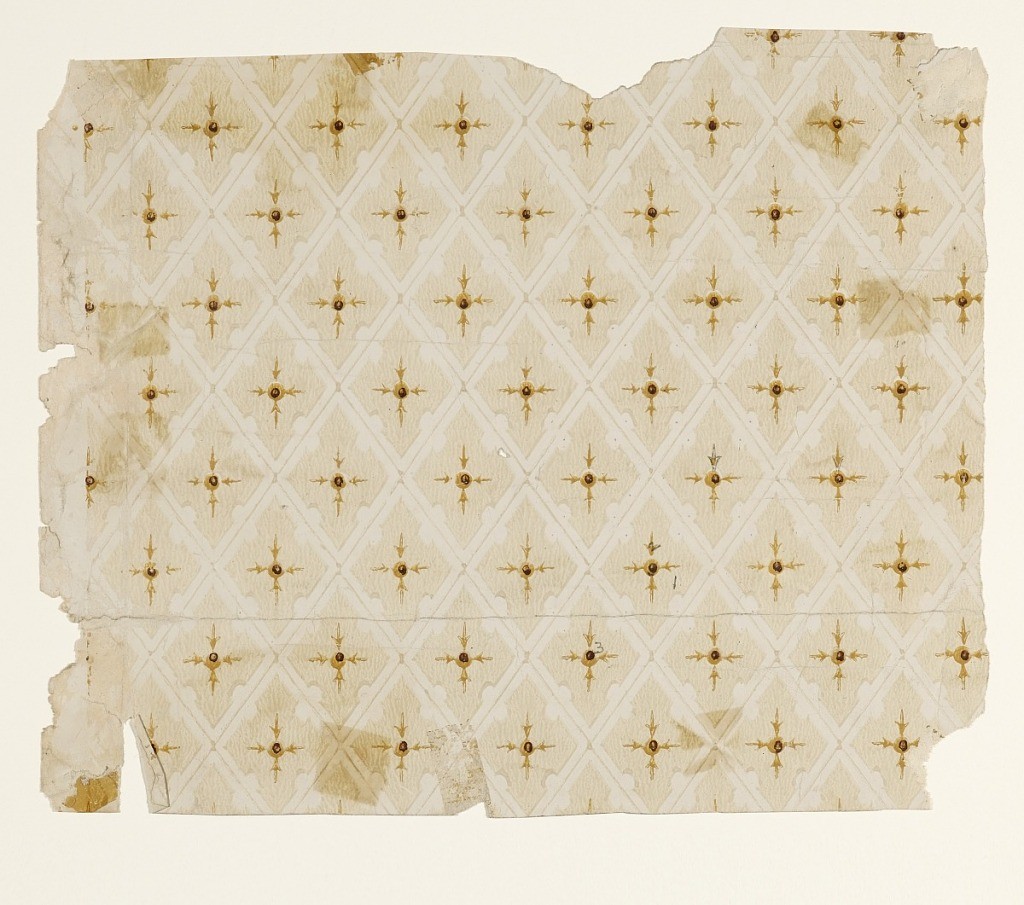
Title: Sidewall
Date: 1840s
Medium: Block-printed on paper
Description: Naturalistic bouquets and small diamond pattern with printed background on buff paper.